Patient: sex M, age 75
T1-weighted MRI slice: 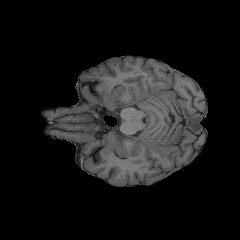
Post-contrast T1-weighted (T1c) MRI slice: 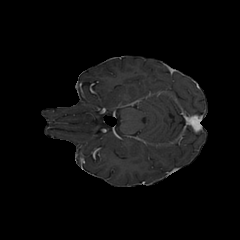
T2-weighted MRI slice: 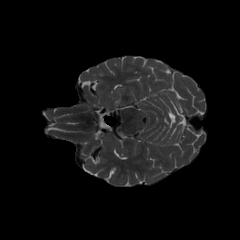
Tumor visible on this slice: no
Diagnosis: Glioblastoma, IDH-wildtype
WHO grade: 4